高一 · 组合几何学
如图, 六边形 $A B C D E F$ 是圆的内接正六边形, 若在圆内任取一点, 则此点取自其内接正六边形内部的概率是（）

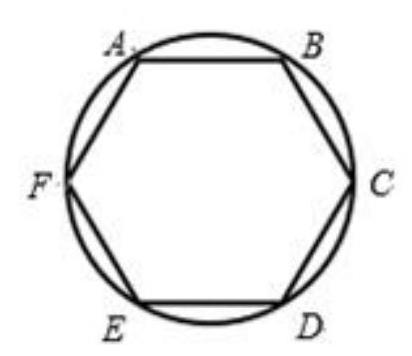
A. $\frac{3 \sqrt{3}}{2 \pi} \quad$ B. $\frac{\sqrt{3}}{\pi}$ C. $\frac{3}{2 \pi}$ D. $\frac{3}{2 \pi}$
答案: A
解析: 设圆心为 $O$, 圆的半径为 1 ,

则正六边形的面积 $S=6 \times \frac{1}{2} \times 1 \times \frac{\sqrt{3}}{2}=\frac{3 \sqrt{3}}{2}$, 圆的面积为 $\pi ，$

则对应的概率 $P=\frac{3 \sqrt{3}}{2 \pi}$, 故选 A.